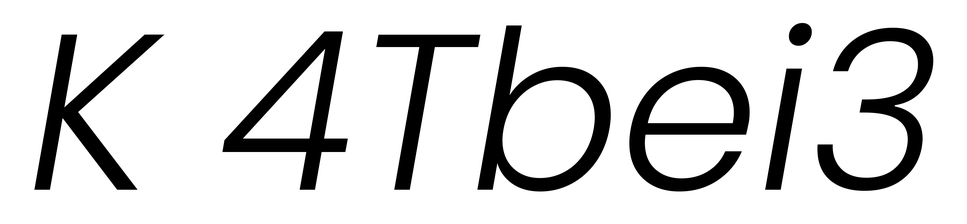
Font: Poppins-LightItalic